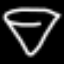
Label: diamond